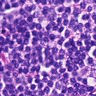
Metastatic tissue present: no